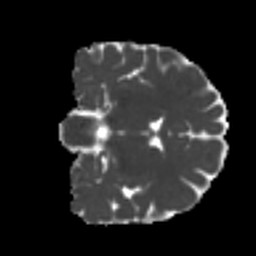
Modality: MD
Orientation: coronal
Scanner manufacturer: siemens
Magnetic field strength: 3 T
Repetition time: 4 s
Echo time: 0.0594 s